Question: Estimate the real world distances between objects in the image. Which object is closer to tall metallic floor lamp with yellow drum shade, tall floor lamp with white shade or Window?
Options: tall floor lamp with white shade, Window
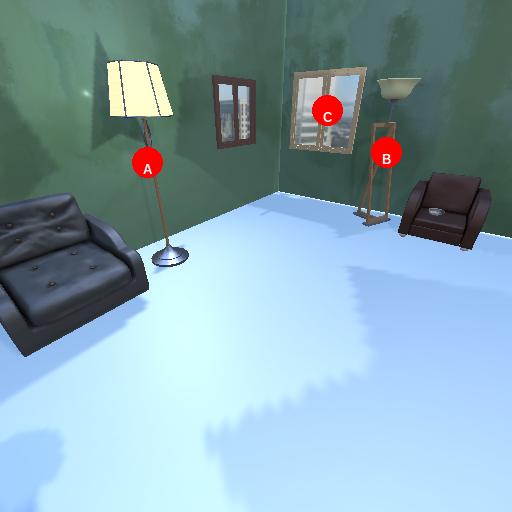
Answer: tall floor lamp with white shade